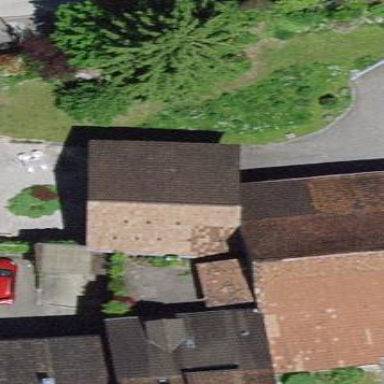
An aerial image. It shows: Shed building.